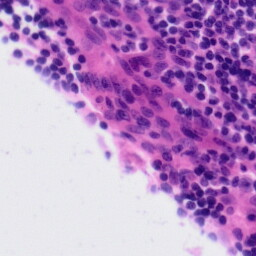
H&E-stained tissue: Tonsil